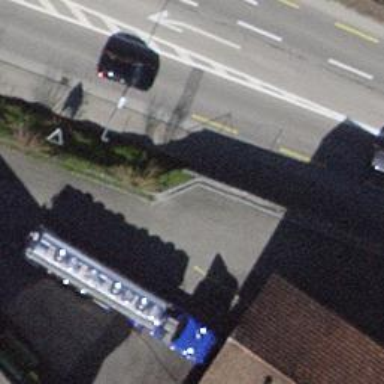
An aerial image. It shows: Bus stop with shelter. It is platform for public transport.